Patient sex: M
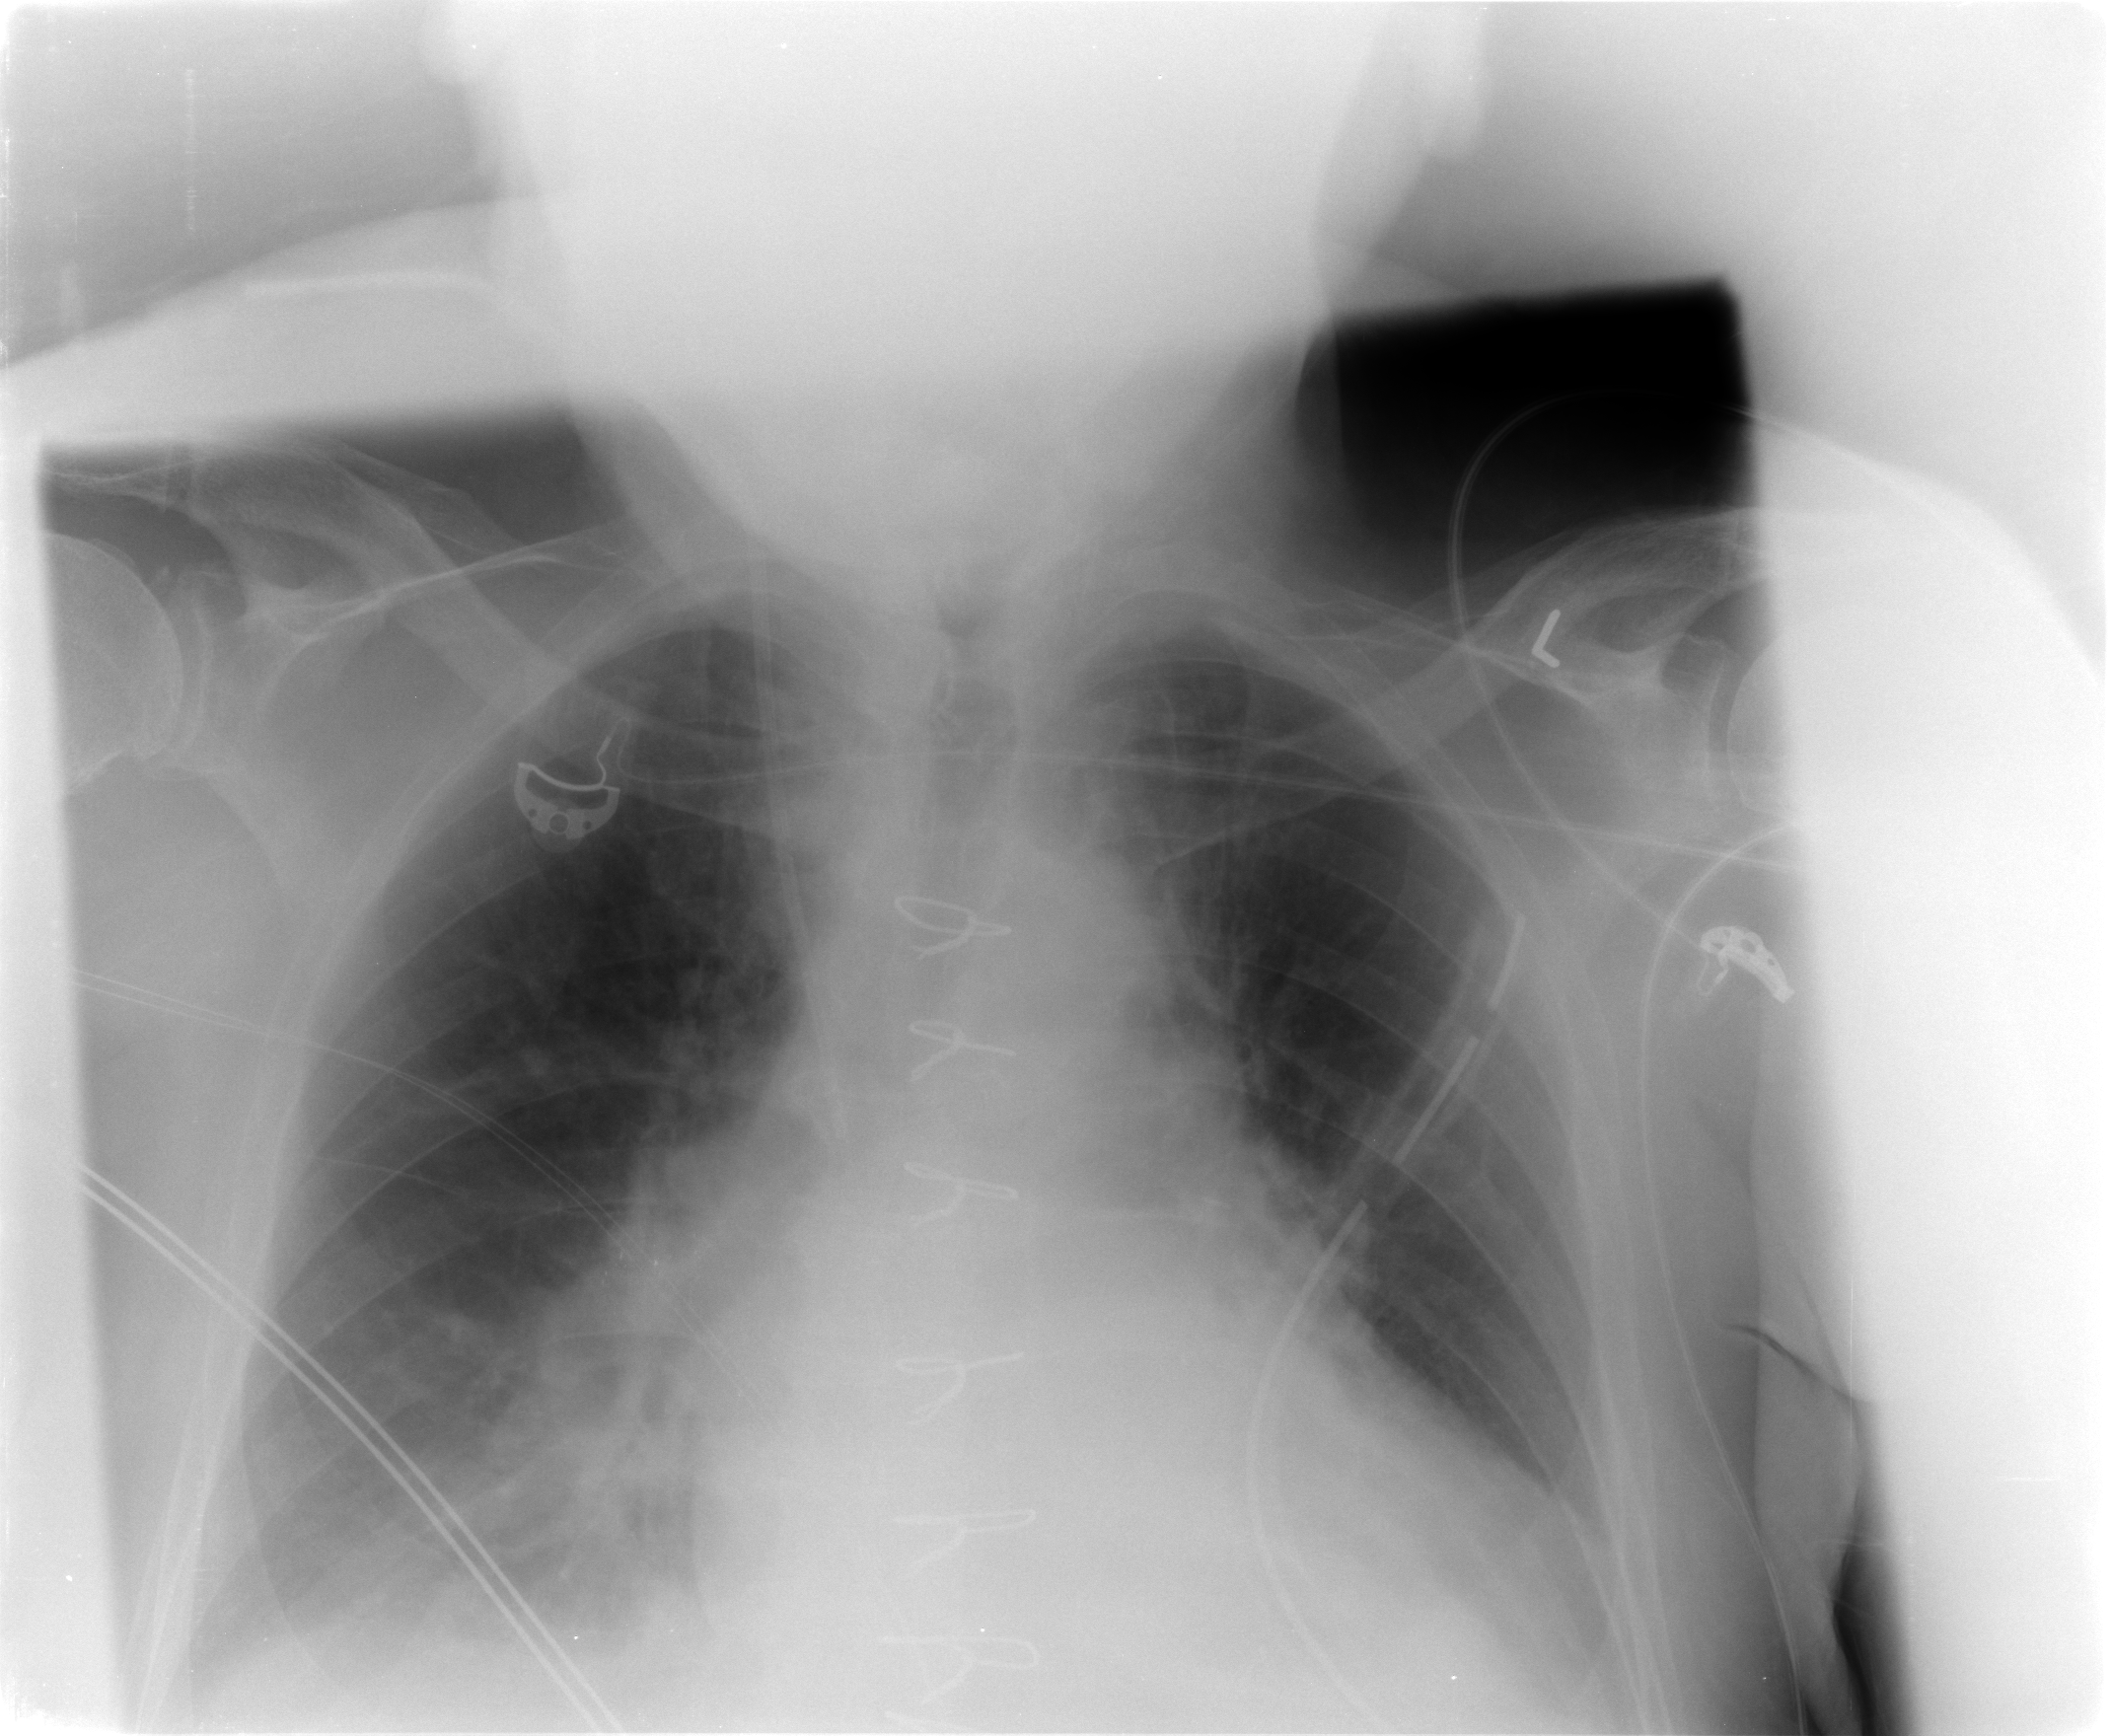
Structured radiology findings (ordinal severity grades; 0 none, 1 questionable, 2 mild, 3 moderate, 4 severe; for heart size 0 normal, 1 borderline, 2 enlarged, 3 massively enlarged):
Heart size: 0
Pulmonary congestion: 0
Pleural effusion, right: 1
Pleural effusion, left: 1
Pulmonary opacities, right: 0
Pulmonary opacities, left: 0
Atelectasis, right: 1
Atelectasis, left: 0